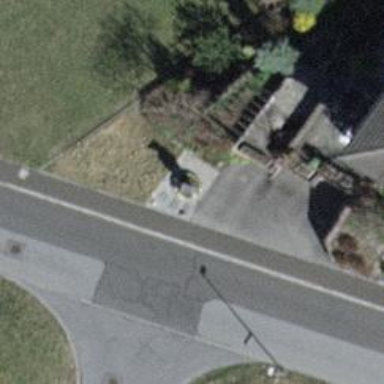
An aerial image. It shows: Wayside cross with historic significance.